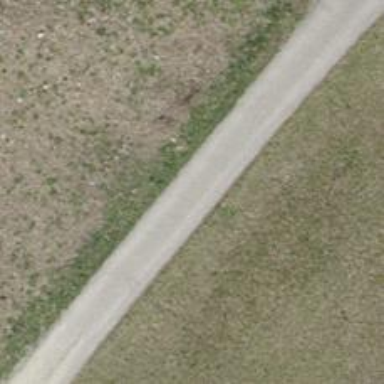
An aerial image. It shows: Asphalt track with grade1 quality.